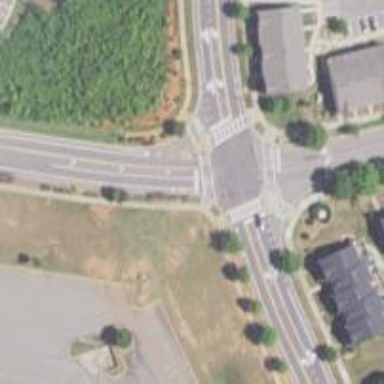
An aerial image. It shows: Footway that serves as traffic island.